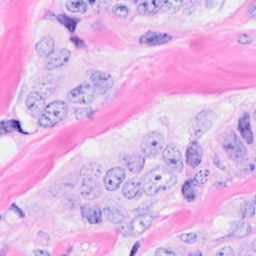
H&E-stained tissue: Breast